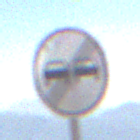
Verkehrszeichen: EndeUeberholverbot
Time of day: Midday
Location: Outdoor (Nature)
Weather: Clear
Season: NotSpecified
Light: Natural